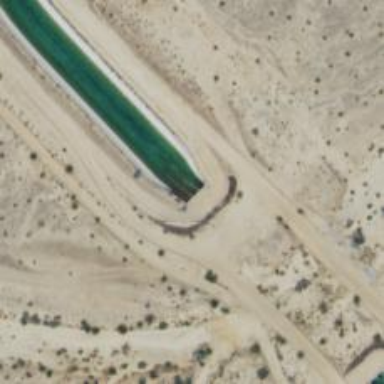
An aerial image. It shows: Canal tunnel known as culvert. It is type of water feature.